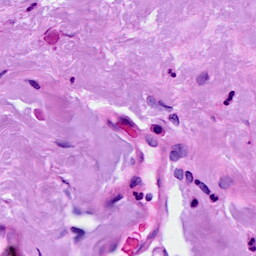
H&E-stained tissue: Breast